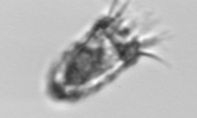
Label: Tintinnopsis